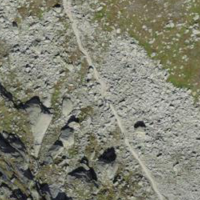
EUNIS habitat code: 48
Species observed at this site:
Oenanthe oenanthe
Turdus torquatus